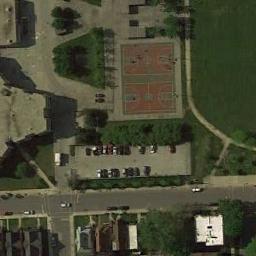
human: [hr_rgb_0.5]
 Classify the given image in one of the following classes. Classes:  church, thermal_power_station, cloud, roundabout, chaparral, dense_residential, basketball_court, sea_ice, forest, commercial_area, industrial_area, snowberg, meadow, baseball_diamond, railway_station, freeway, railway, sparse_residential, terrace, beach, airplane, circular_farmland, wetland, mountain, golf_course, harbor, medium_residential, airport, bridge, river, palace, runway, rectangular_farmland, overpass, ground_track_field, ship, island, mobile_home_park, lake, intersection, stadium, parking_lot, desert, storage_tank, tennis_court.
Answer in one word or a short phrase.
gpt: basketball_court